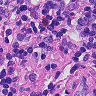
Metastatic tissue present: no